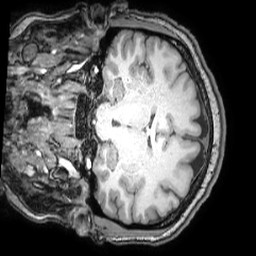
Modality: T1w
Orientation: coronal
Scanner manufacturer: philips
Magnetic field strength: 3 T
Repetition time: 0.008 s
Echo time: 0.0035 s